Question: I've just tried using gdb on <URL> and I must say that its awesome. I wonder how gdb in backtrack is configured to act this way.

When I set a breakpoint, all the register values, a part of the stack, a part of the data section and the next 10-15 instructions to be executed are printed. The same happens when I 'step' or 'next' through the instructions.
I find this amazing and would love to have this on my Ubuntu machine too; how could I go about doing this?
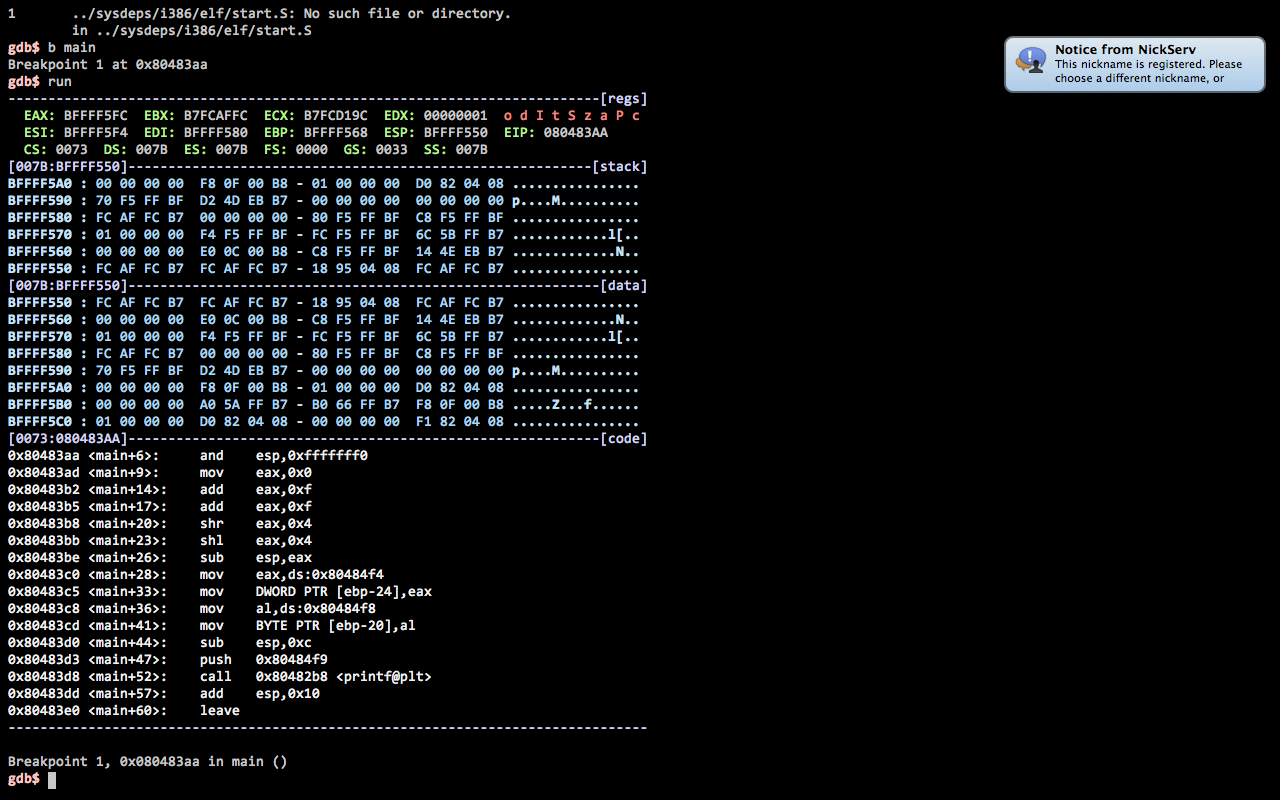
Answer: They seem to be using this .gdbinit file:
<URL>